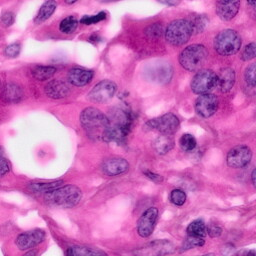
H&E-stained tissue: Pancreatic